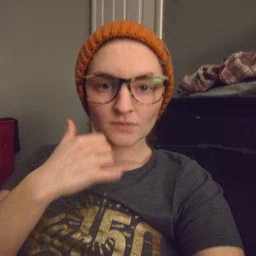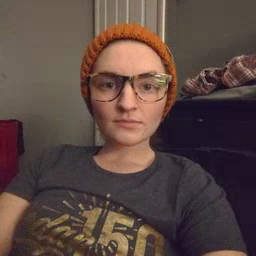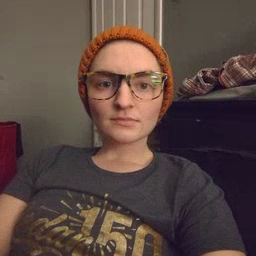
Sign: callonphone